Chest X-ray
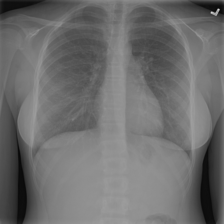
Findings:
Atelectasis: negative
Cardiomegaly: negative
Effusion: negative
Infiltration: positive
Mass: negative
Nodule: negative
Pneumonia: negative
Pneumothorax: negative
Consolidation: negative
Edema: negative
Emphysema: negative
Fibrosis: negative
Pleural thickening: negative
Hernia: negative